Interaction volume radius: 10 \u00c5
Interaction volume height: 30 \u00c5
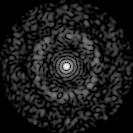
Disorder parameter: 0.8328